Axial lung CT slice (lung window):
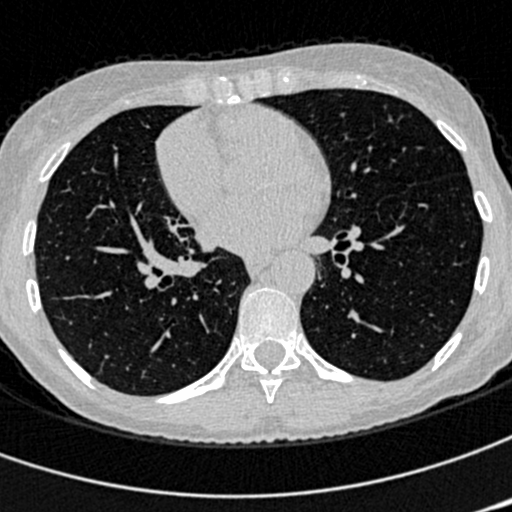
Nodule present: no